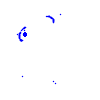
Particle: electron